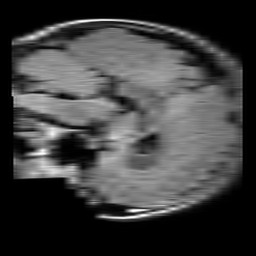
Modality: FLAIR
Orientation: sagittal
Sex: female
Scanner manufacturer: philips
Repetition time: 11 s
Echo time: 0.125 s